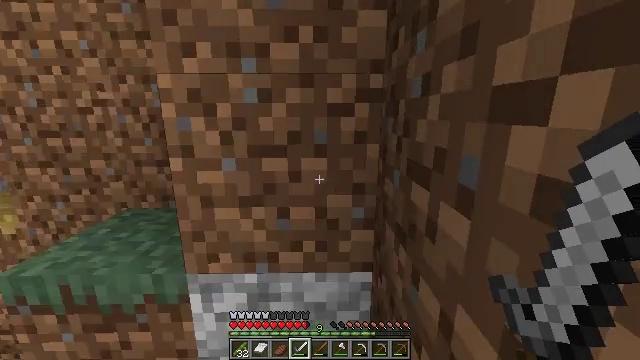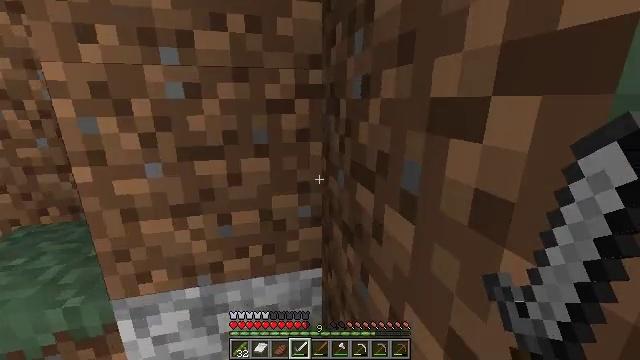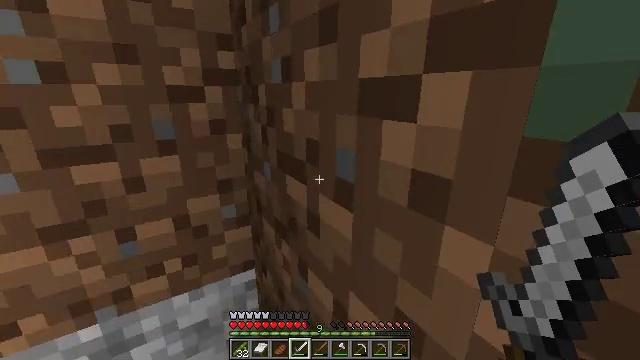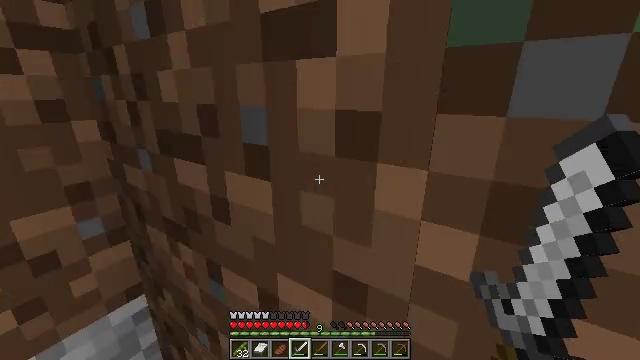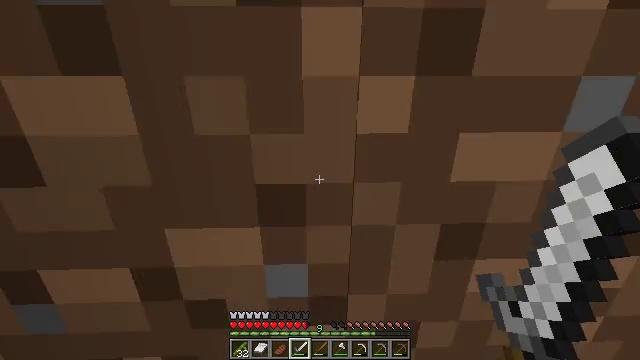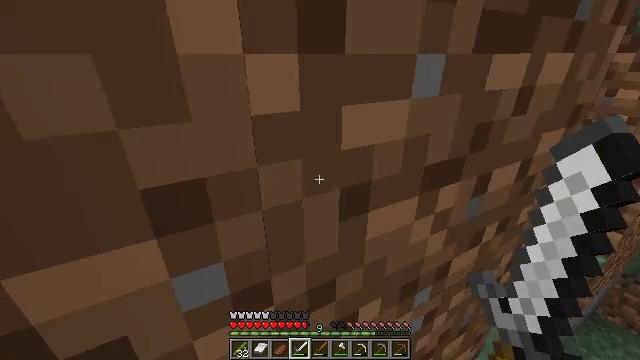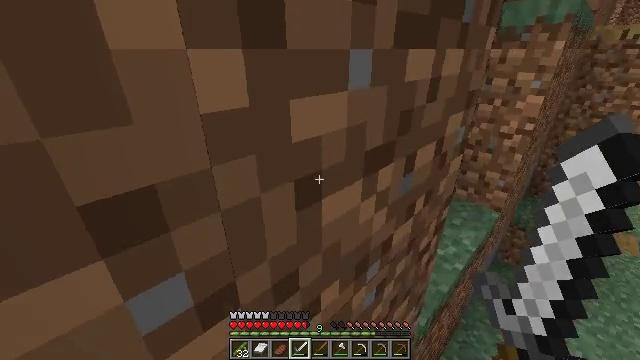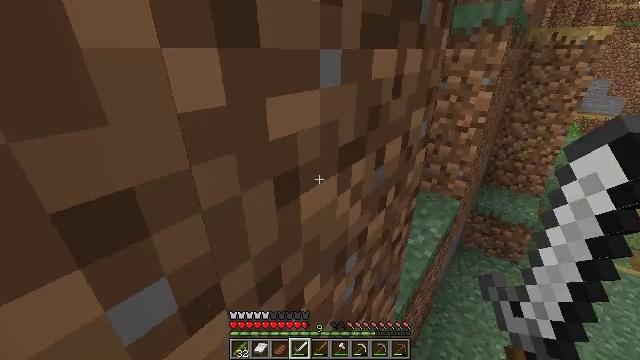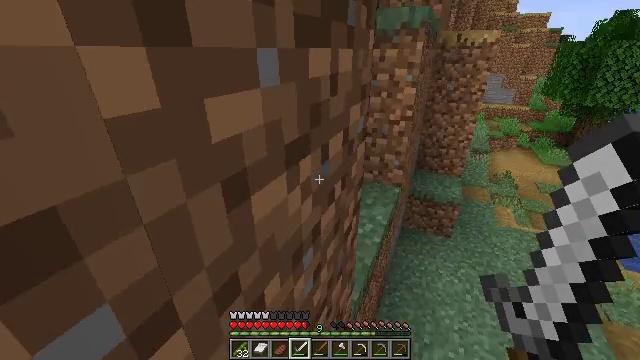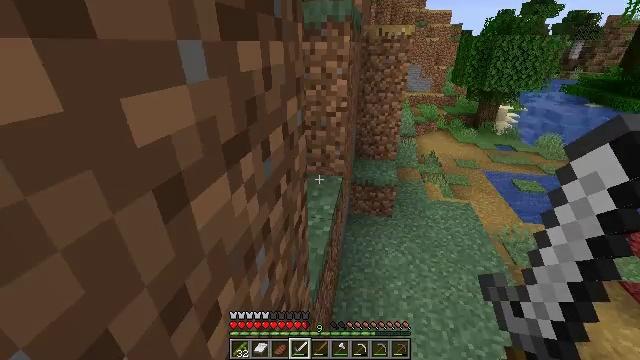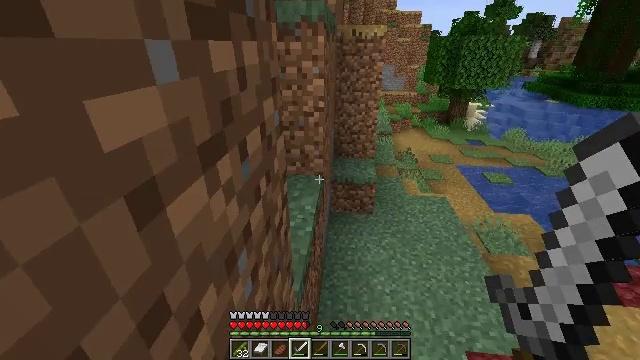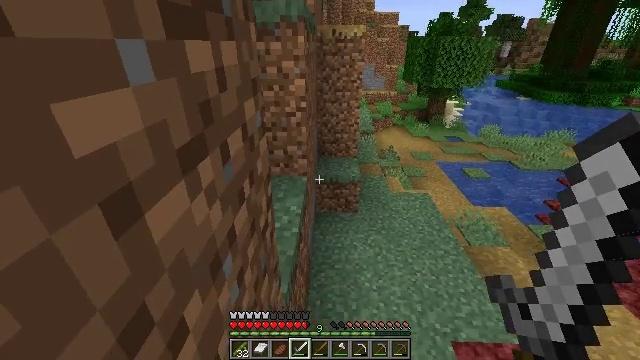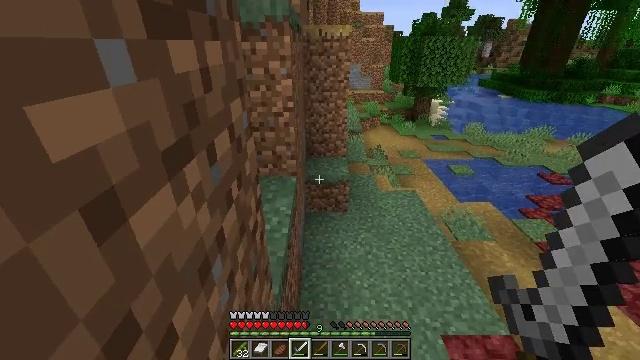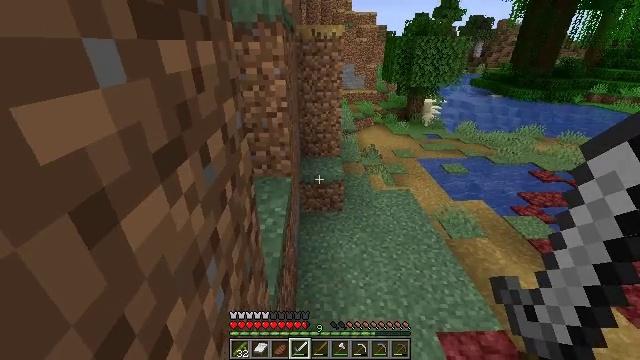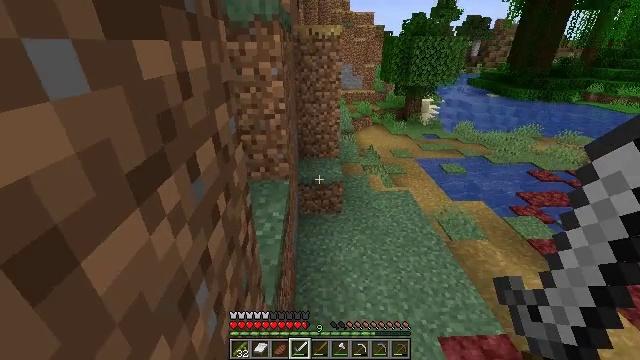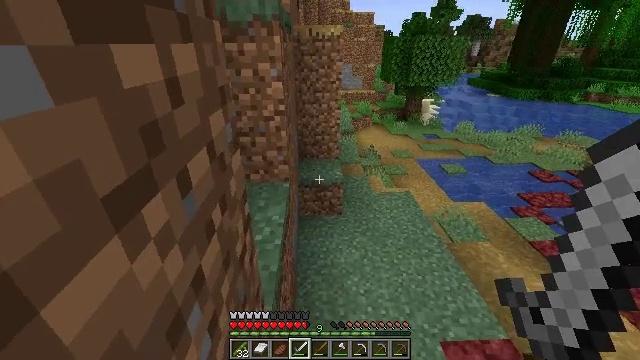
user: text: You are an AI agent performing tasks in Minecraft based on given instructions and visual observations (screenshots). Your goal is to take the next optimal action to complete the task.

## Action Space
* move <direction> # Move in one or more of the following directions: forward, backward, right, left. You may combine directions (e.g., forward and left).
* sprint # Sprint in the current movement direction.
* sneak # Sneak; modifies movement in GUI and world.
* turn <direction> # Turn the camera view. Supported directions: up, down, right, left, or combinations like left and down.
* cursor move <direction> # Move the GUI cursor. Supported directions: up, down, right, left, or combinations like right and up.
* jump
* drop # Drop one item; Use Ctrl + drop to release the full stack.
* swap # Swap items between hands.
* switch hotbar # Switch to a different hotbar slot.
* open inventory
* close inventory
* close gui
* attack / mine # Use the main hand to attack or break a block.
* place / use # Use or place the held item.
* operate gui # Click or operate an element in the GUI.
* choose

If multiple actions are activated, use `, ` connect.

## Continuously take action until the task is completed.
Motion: motion action
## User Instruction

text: Dig up the grass block for dirt.
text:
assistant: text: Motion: move forward, turn right and down
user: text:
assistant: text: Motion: turn right and down
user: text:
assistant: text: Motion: turn right
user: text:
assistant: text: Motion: turn right and down
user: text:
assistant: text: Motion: turn right and down
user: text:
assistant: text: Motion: turn right
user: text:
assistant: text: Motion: turn right
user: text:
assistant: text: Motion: turn right
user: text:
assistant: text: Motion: turn right and down
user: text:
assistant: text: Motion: turn right
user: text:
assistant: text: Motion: turn right
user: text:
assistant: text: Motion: turn right
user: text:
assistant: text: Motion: turn right
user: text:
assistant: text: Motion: move forward
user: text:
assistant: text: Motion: move forward
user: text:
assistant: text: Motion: move forward
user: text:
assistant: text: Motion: move forward, turn left and down
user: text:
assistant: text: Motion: move forward, turn left, jump
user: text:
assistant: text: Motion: move forward, turn left and up, jump
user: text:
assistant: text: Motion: move forward, turn left and up, jump
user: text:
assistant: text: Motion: move forward, jump
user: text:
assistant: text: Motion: move forward, jump
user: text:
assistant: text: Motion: move forward, jump
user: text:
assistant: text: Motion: move forward, turn left, jump
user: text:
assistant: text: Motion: move forward, turn left, jump
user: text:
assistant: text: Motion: move forward, turn left
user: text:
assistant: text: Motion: move forward
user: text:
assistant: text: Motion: move forward, turn left
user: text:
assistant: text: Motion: move forward, turn left
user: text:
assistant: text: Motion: turn left